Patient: sex F, age 36
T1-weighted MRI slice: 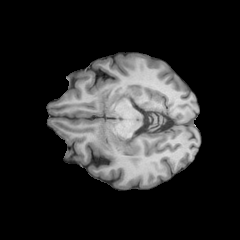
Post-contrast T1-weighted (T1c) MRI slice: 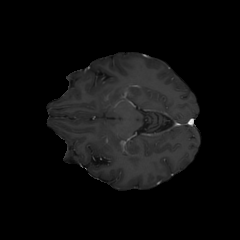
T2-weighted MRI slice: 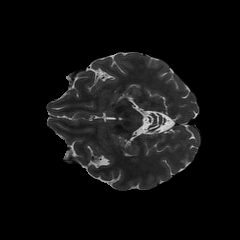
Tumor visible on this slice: no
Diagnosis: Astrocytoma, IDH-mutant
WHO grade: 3